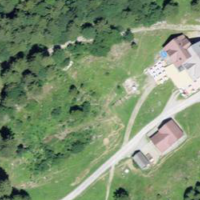
EUNIS habitat code: 43
Species observed at this site:
Adenostyles alpina
Boloria titania
Lasiommata maera
Erebia aethiops
Erebia ligea
Geum rivale
Carduus personata
Polygonia c-album
Cupido minimus
Parnassius apollo